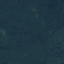
Land use / land cover: Forest